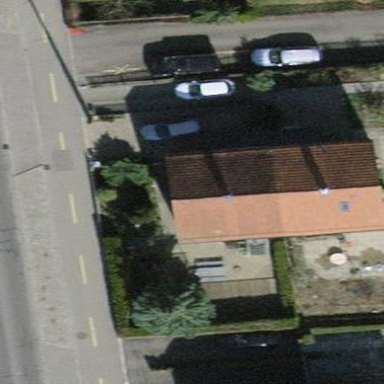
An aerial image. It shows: Building with tiled roof.